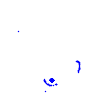
Particle: pion